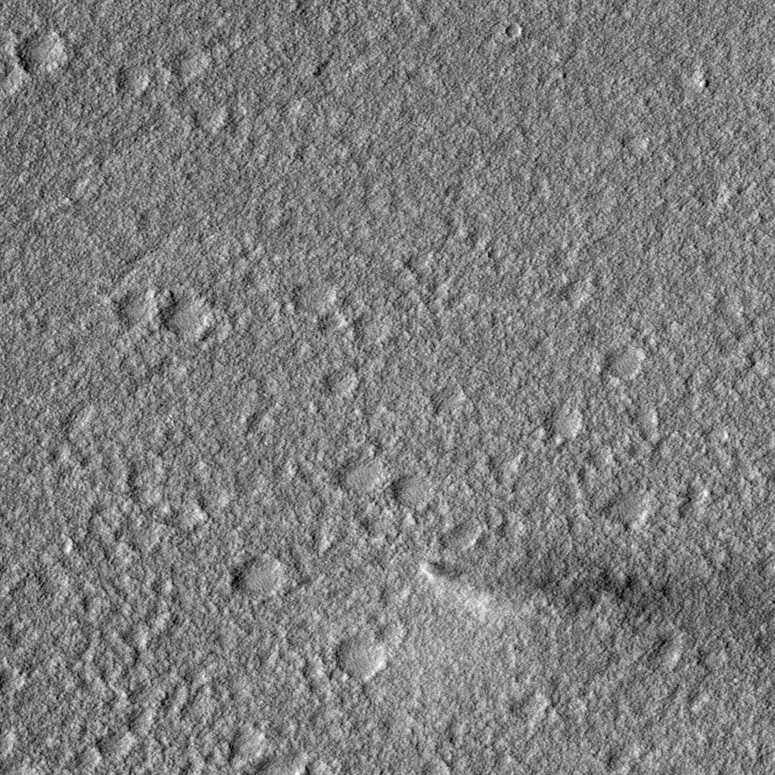
Label: dustdevil